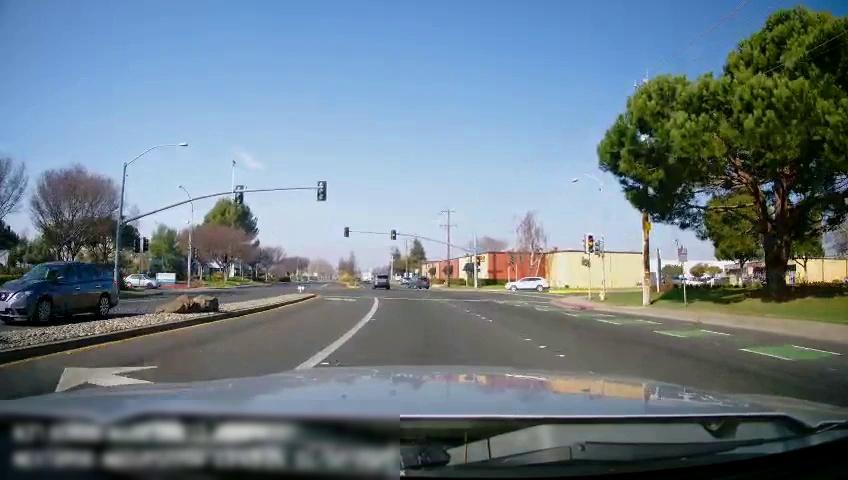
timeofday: Day
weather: Sunny
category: Drivable Space
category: Vehicles | SUV
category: Vehicles | Truck
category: Vehicles | SUV
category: Vehicles | Car
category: Vehicles | SUV
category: Vehicles | SUV
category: Vehicles | Van
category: Vehicles | Car
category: Lanes | Alternate Lane
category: Lanes | Alternate Lane
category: Lanes | Alternate Lane
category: Lanes | Current Lane
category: Lanes | Current Lane
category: Traffic | Lights
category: Traffic | Lights
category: Traffic | Lights
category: Traffic | Lights
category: Traffic | Lights
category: Traffic | Signs
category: Traffic | Lights
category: Traffic | Lights